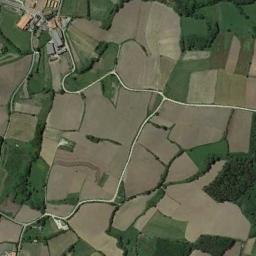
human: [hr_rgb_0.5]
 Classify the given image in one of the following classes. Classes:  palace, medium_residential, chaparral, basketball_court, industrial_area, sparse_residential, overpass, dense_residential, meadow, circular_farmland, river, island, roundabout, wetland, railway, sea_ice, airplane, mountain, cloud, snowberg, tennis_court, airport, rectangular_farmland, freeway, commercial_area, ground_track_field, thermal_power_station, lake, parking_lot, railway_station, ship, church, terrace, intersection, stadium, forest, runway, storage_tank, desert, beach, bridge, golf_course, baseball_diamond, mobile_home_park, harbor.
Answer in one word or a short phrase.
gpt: rectangular_farmland